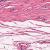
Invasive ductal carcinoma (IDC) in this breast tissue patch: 0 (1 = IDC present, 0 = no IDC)